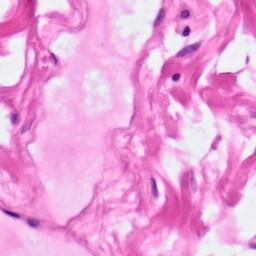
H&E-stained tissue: Pancreatic